Question: As you can see, the right image is not fitted properly into my thumbnail

Whats weird is that both images are the exact same resolution (apparently from google images)
'''
<div class="jumbotron">
<div class "container">
<h1>In Your Shoes:<br> Make Connections Anonymously<br> </h1>
<h2>
<div class="row">
<div class="col-xs-4 col-md-4 col-lg-4">
<a href="#" class="thumbnail">
<%= image_tag("blank_avatar_male.jpg") %>
</a>
</div>
<div class="col-xs-4 col-md-4 col-lg-4">
<a href="#" class="thumbnail">
<%= image_tag("img_thing.jpeg") %>
<a/>
</div>
<div class="col-xs-4 col-md-4 col-lg-4">
<a href="#" class="thumbnail">
<%= image_tag("blank_avatar_female.jpg") %>
</a>
</div>
</div>
</h2>
'''
I know the html code doesnt look pretty, as I'm doing this myself.
I'm open to suggestions on how to improve it! Thanks
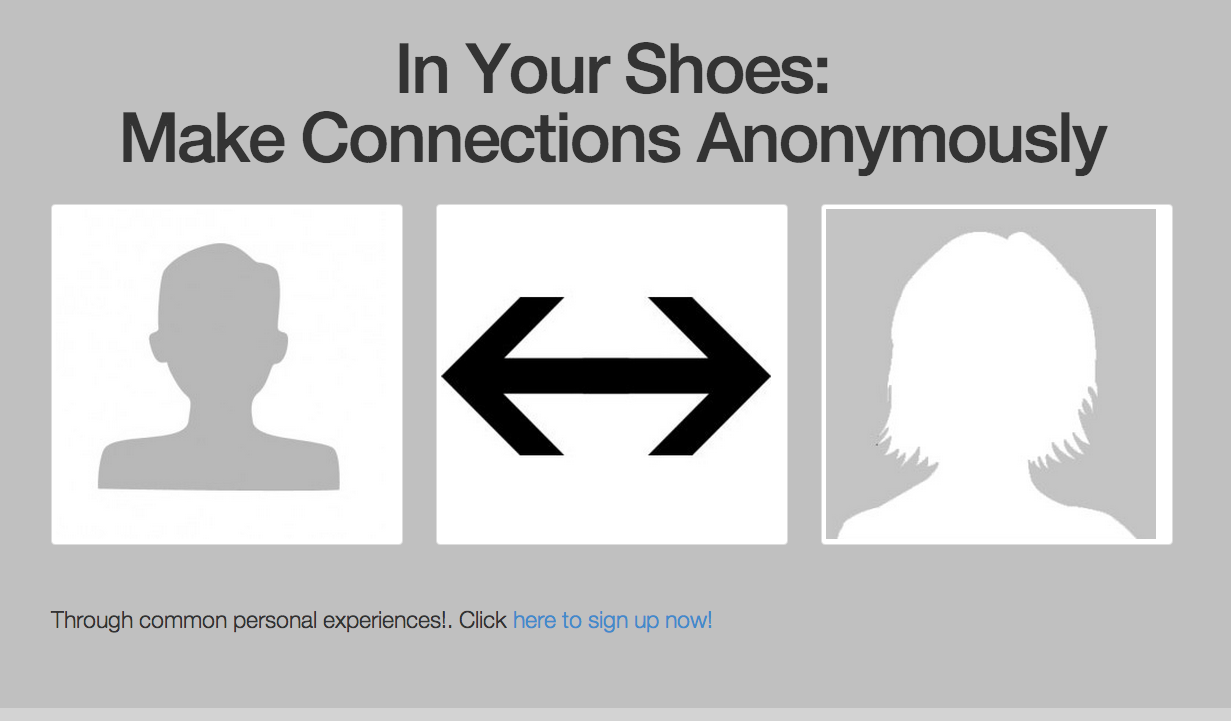
Answer: With out knowing the size of the images this is hard but this might help
'''
.thumbnail img {width:100px;height:100px}
'''
just replace the 100px with the correct dimensions. that should make it uniform.